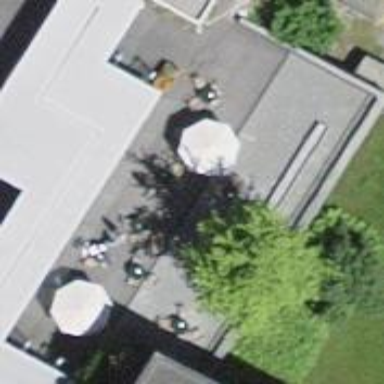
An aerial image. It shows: Outdoor seating area for leisure.